Question: I have two array one is words another is sentences. Now, i want to underline this common word. for examples first word is "at" and first sentences is "dont at work". so I want to to display both word and sentence but in sentence was must be underline. how to make this.

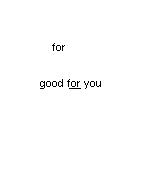
Answer: You have just to find the word's first and last word place in whole sentence 'String', then use this code to underline that something like:
'''
SpannableString content = new SpannableString("joe was a sick");
content.setSpan(new UnderlineSpan(), 4, 6, spanned.SPAN_EXCLUSIVE_EXCLUSIVE);
label.setText(content);
'''
NOTE: in this example 4 and 6 are hard coded, You can find start and end points by using some looping and comparing methods upon sentence 'String'